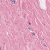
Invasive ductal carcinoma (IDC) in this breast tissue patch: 0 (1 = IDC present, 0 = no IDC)